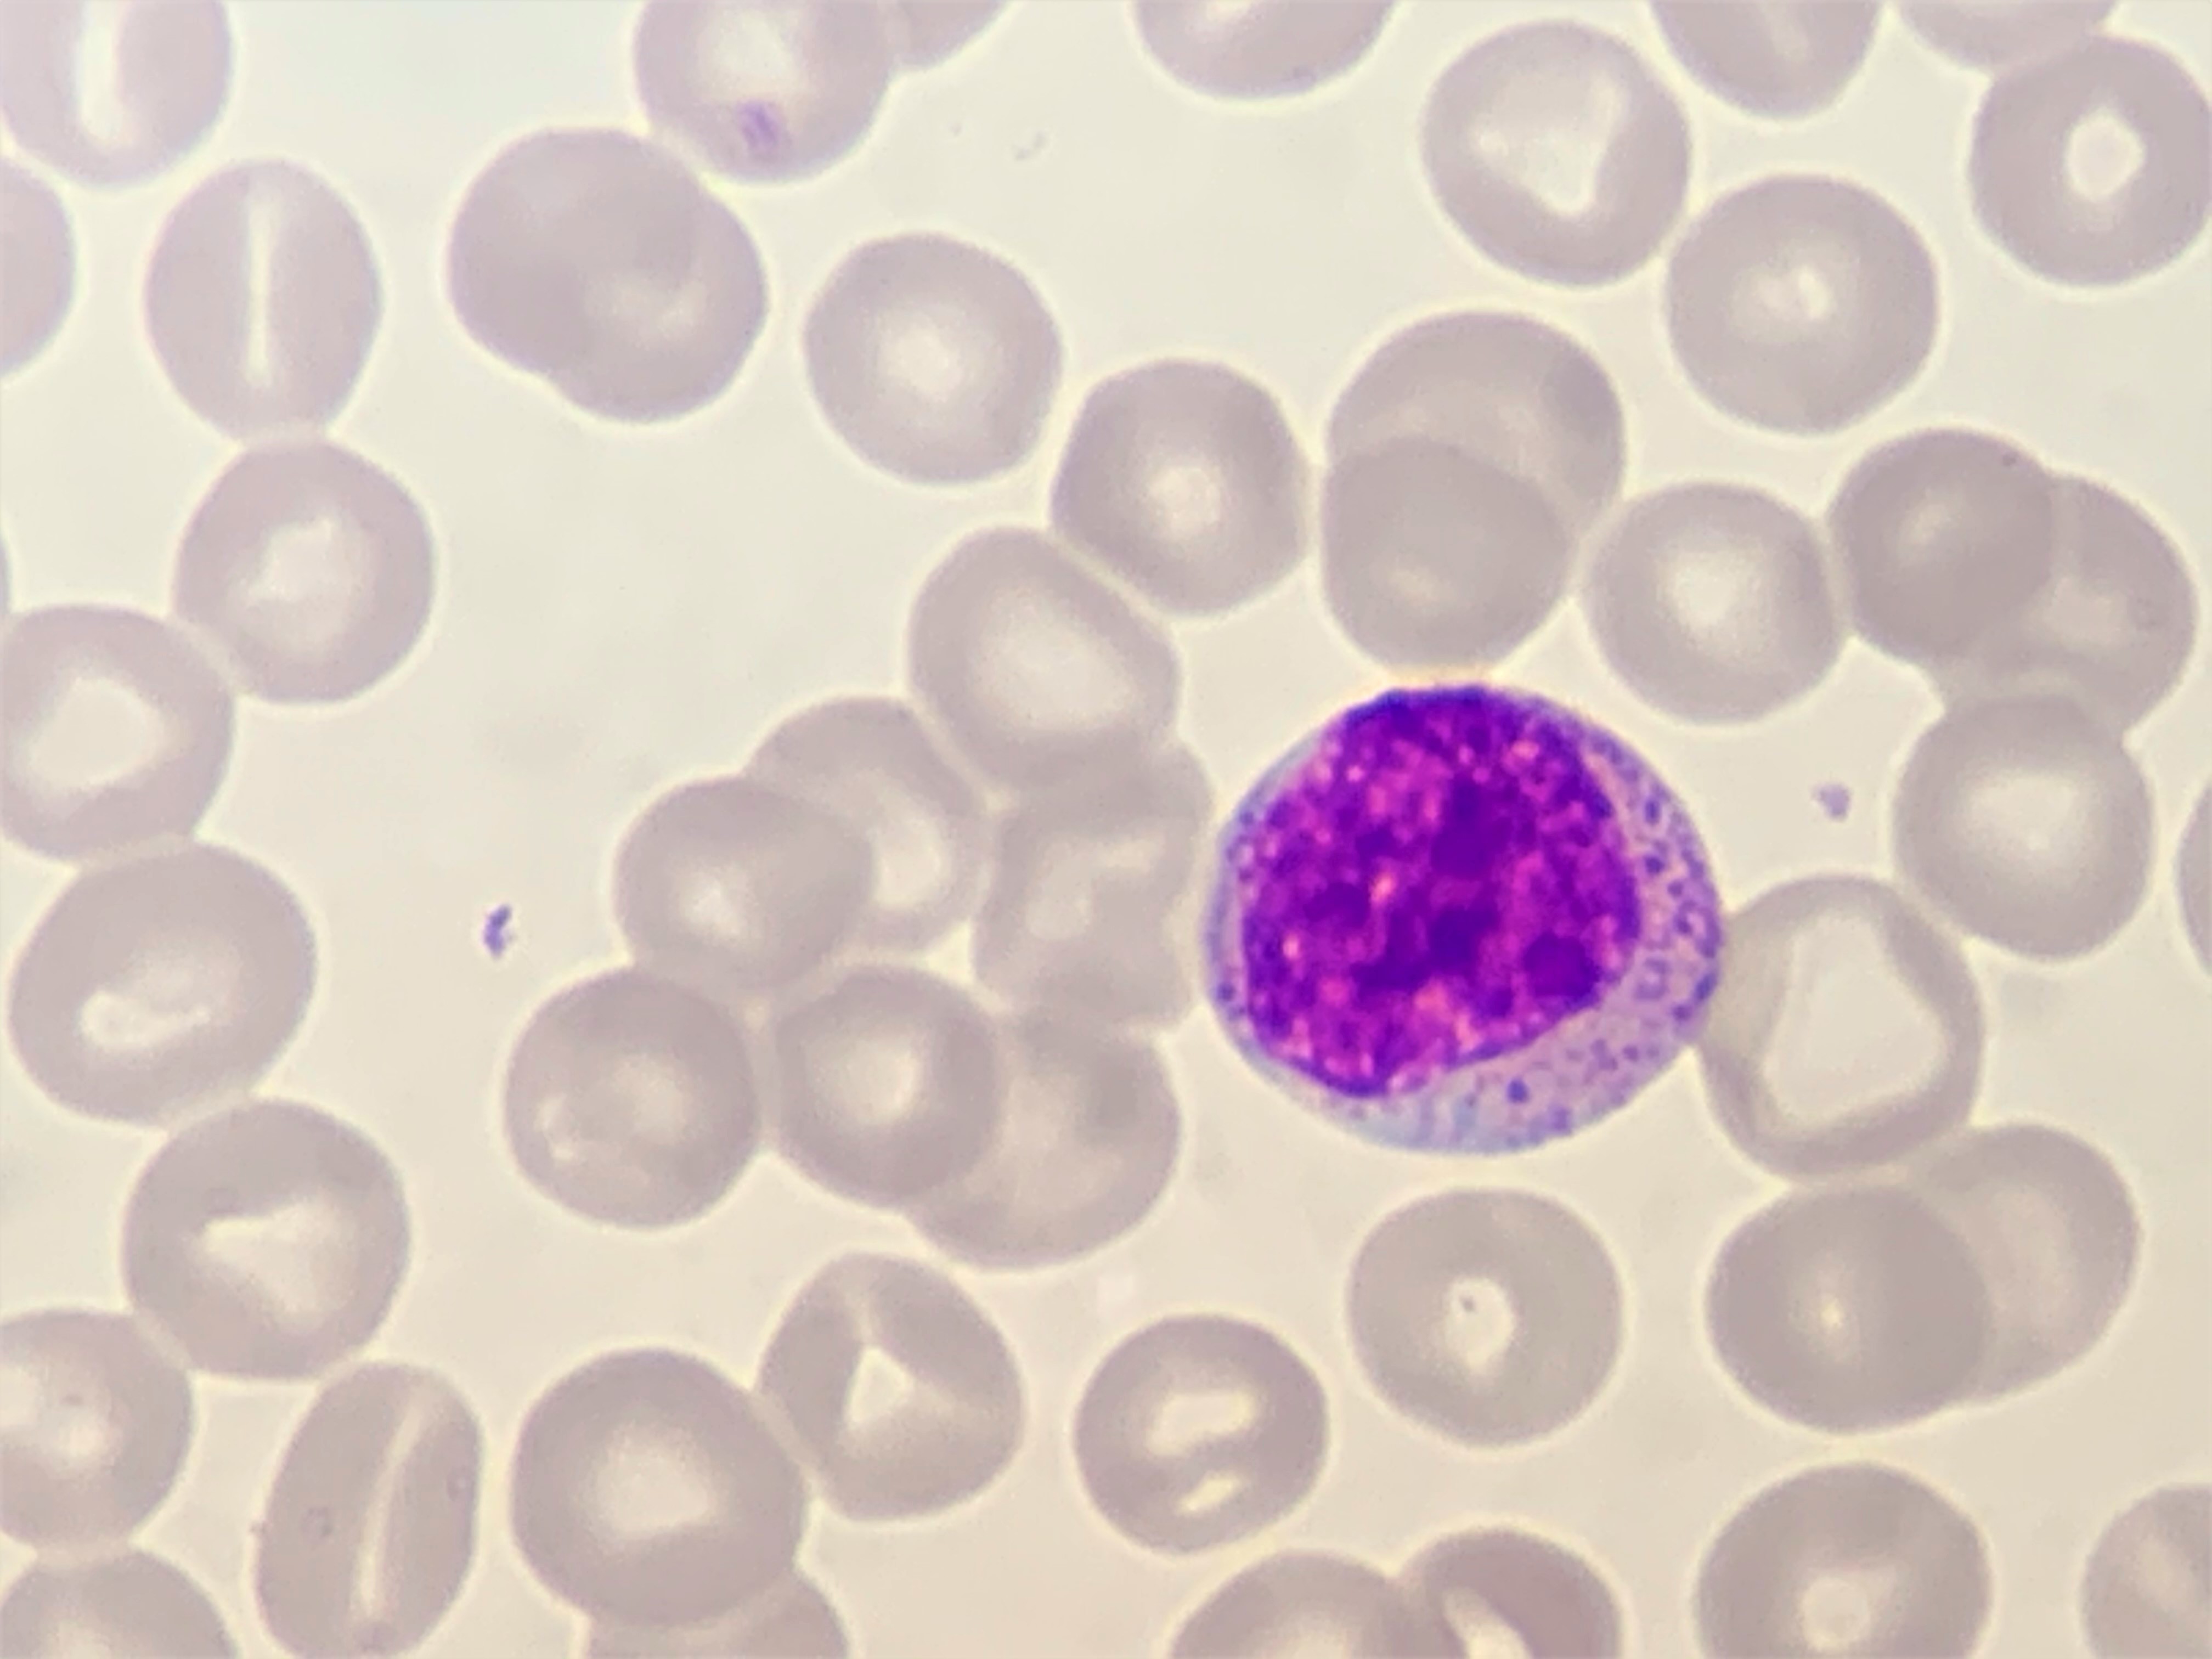
Cell type: MYELOCYTE